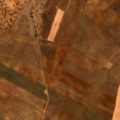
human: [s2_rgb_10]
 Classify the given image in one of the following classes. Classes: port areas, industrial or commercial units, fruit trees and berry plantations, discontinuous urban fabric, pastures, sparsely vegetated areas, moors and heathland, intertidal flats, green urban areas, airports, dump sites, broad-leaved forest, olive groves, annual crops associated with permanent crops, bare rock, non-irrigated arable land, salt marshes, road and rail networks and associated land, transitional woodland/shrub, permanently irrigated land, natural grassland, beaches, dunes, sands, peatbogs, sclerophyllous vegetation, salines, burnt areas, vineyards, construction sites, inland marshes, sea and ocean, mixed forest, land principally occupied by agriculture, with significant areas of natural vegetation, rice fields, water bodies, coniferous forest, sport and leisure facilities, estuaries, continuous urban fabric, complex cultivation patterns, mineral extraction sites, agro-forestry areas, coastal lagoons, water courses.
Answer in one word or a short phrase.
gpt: non-irrigated arable land, olive groves, agro-forestry areas